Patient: sex M, age 65
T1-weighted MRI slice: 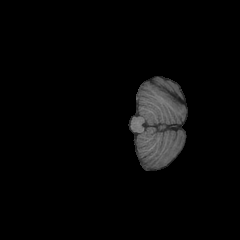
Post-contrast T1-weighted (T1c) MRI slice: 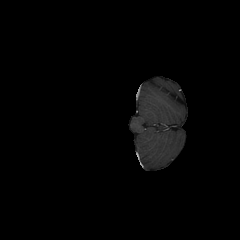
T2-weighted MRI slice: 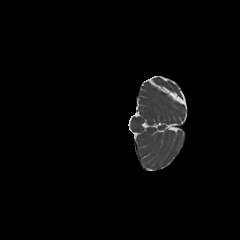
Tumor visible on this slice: no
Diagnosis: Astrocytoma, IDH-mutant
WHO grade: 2